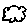
Label: cloud